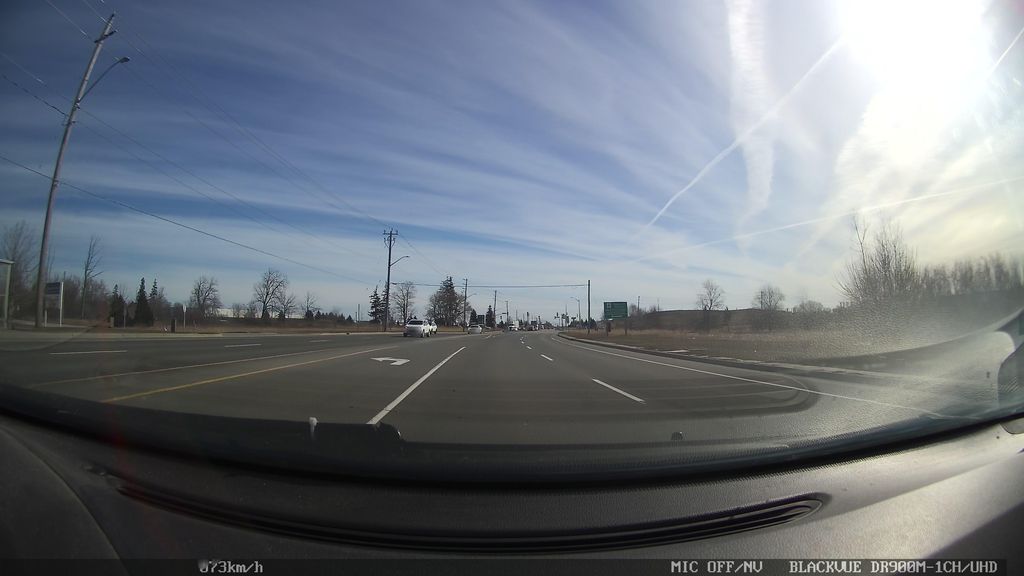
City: kitchener-waterloo